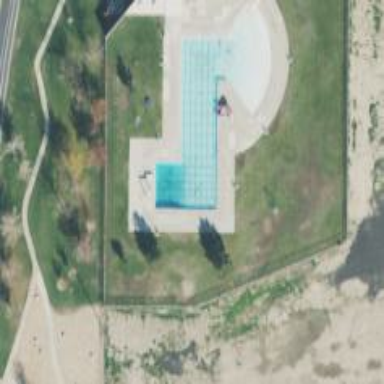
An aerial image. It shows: Swimming pool located in leisure land.